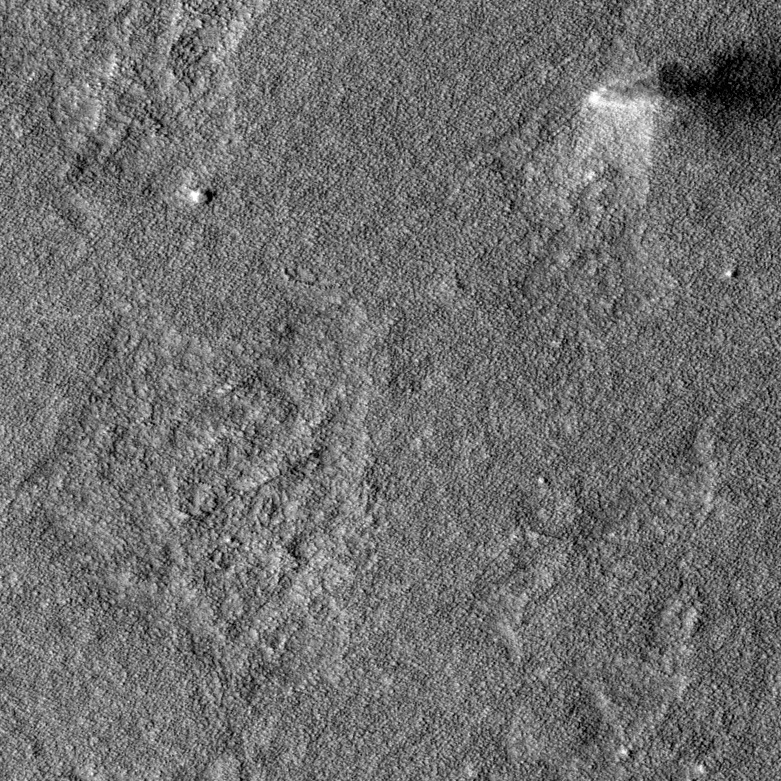
Label: dustdevil